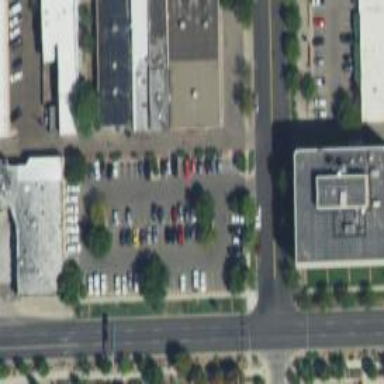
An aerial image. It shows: Parking space is available.